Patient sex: M
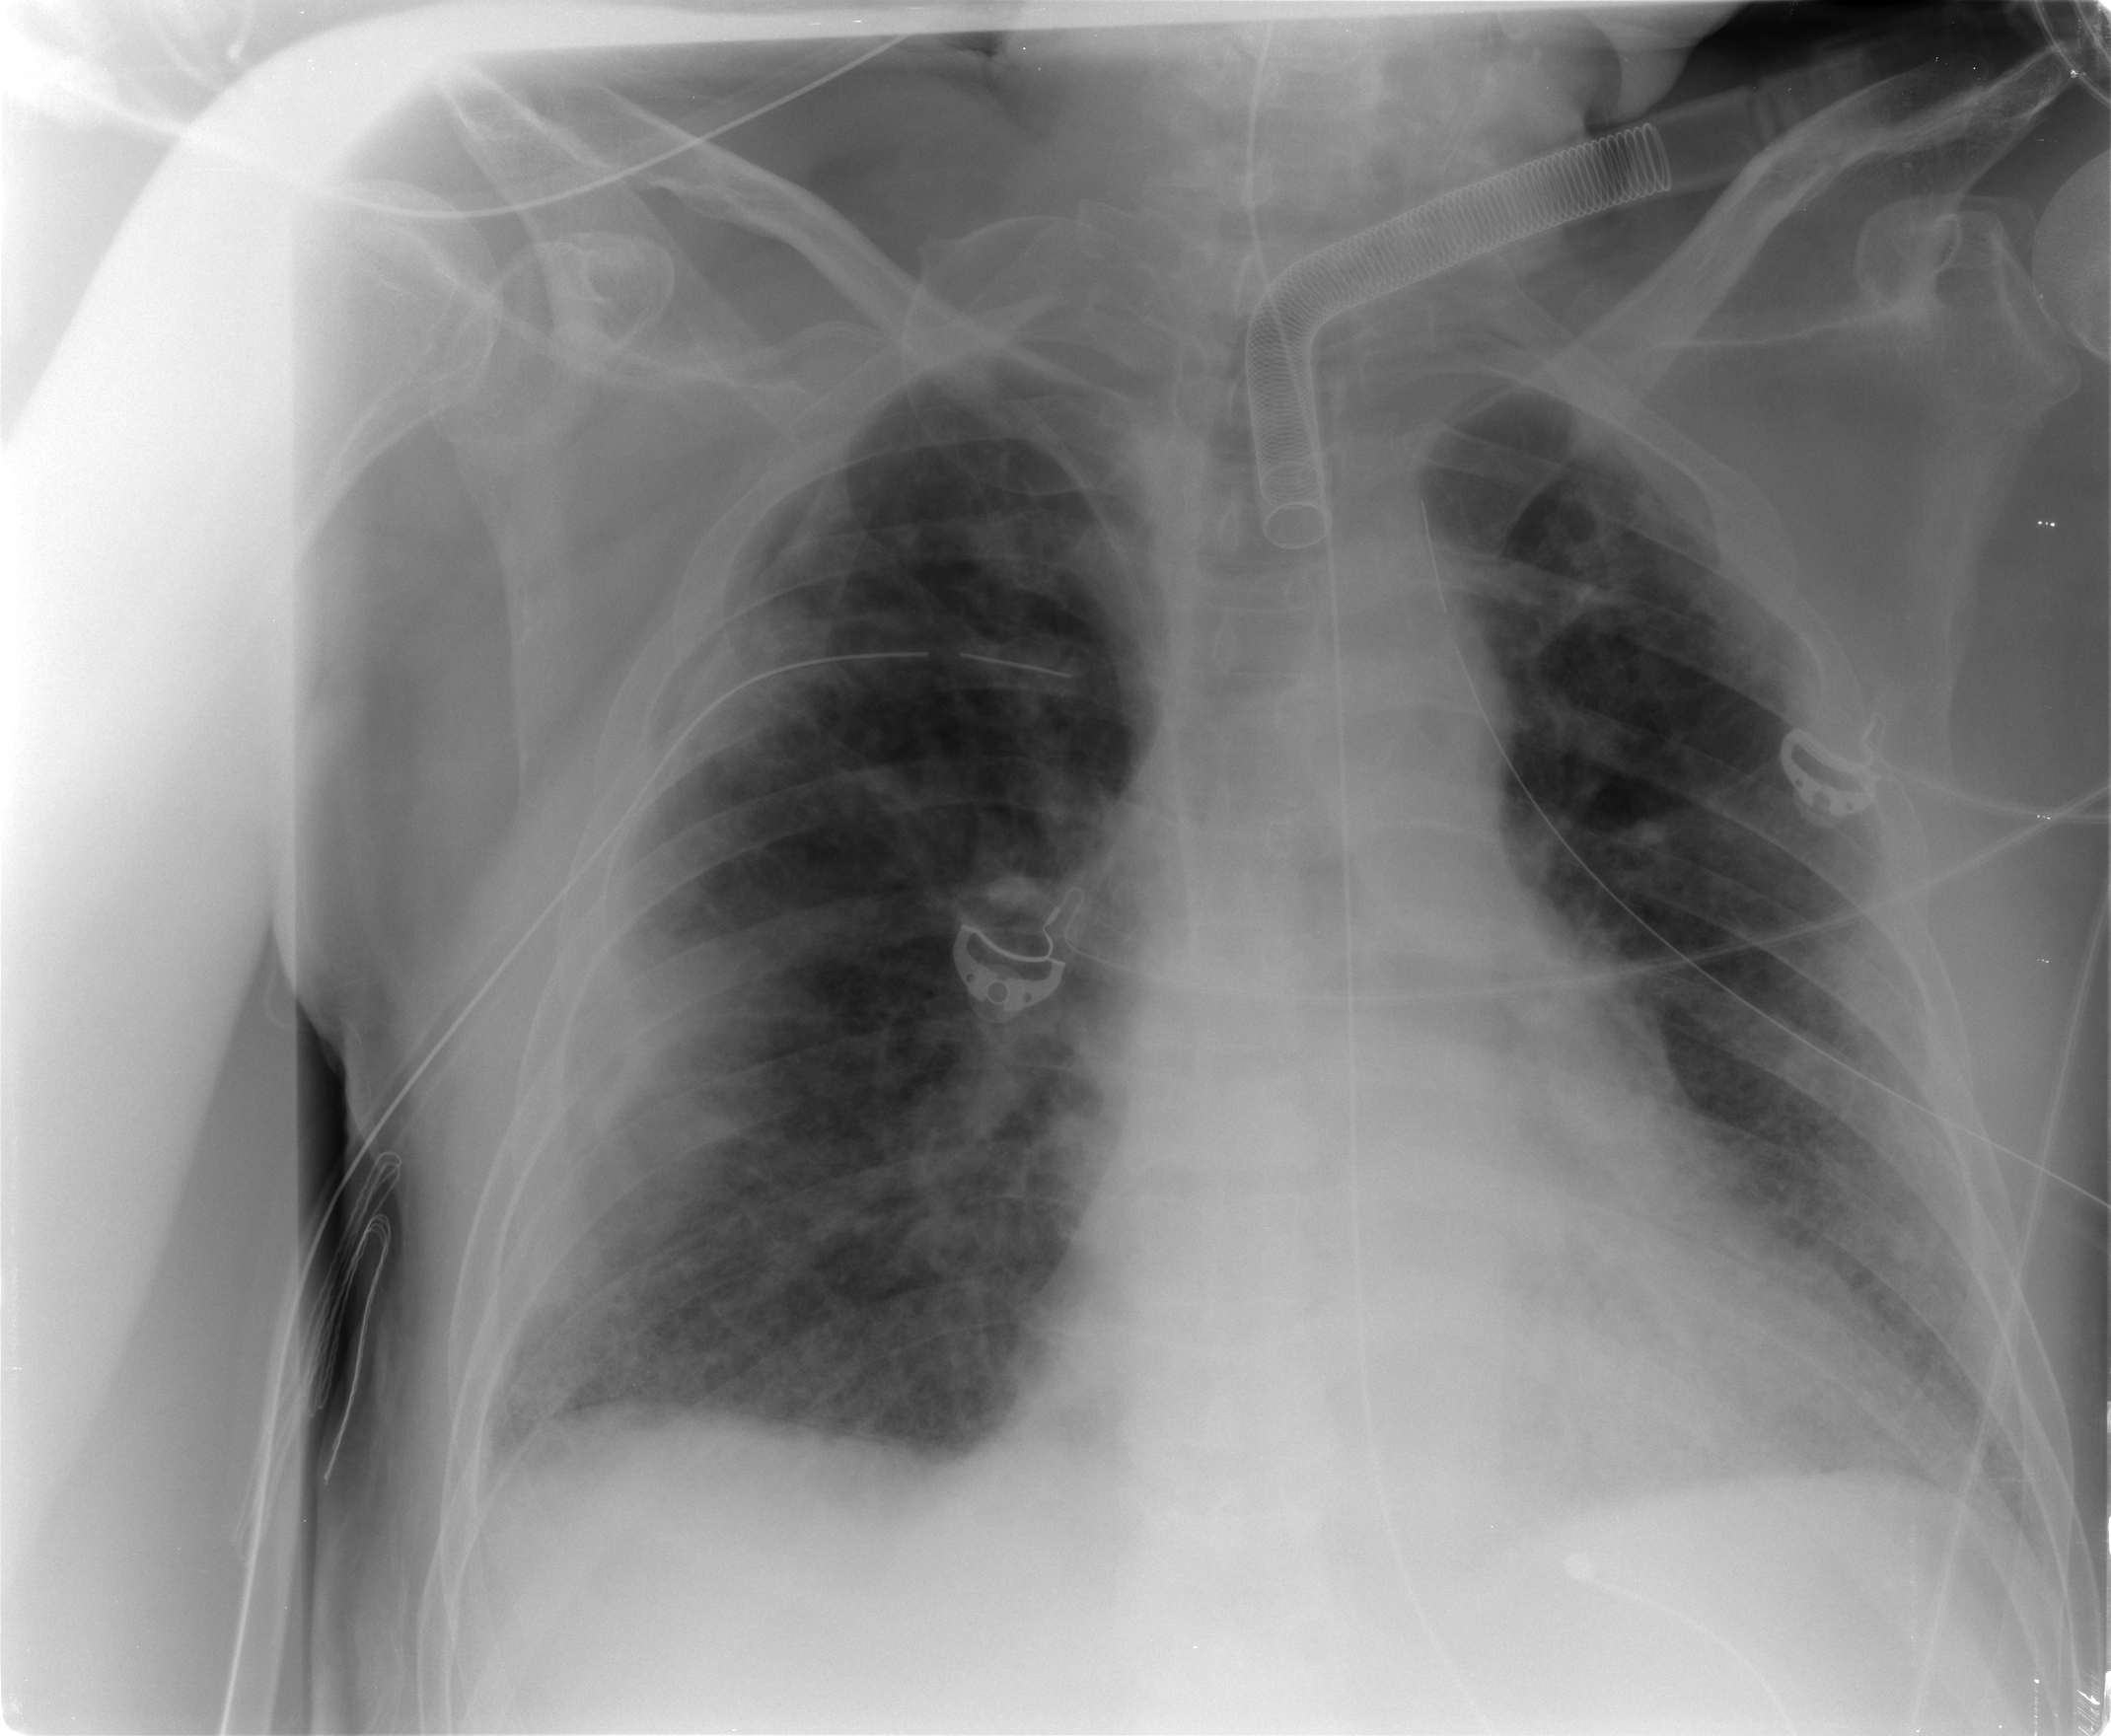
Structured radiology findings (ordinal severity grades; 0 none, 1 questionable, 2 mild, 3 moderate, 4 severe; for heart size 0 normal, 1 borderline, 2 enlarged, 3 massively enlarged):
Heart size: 0
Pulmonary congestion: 2
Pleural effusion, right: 1
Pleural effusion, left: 0
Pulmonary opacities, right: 2
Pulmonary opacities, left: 2
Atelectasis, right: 2
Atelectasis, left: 2